Question: I Have a Stored Procedure that Needs fileID to delete a record from a table.
This is my Table
'''
<table class="table table-striped" id="documentsTable">
<thead>
<tr>
<!--<th>Id</th>-->
<th>#</th>
<th>Name</th>
<th>Remove</th>
<!--<th>SID</th>-->
</tr>
</thead>
<tr ng-repeat="c in documentsData">
<!--<td>{{c.fileID}}</td>-->
<td>{{$index}}</td>
<td><a href="{{c.contentType}}">{{c.name}}</a></td>
<td><input type="button" class="btn btn-danger" ng-click="deleteDocuments()" value="Delete" /></td>
<!--<td>{{c.sid}}</td>-->
</tr>
</table>
'''
I'm not showing FileID here but documentsData contain the File ID
This is my JS
'''
(function () {
'use strict';
angular.module('portalApp')
.directive('documentsTable', function () {
return {
restrict: 'E',
replace: true,
templateUrl: 'app/views/Documents.html',
controller: function ($scope, apiSvc, $routeParams) {
var SID = $routeParams.sid;
var getDocuments = function (sid) {
return apiSvc.Documents.query({ id: sid });
};
$scope.documentsData = getDocuments(SID);
//Table Row Index
$scope.GetRowIndex = function (index) {
$window.alert("Row Index: " + index);
};
//Delete Documents
$scope.deleteDocuments = function () {
apiSvc.DeleteDocuments.save({ id: $routeParams.sid }, function (error) {
console.warn("Unable to Delete Document (" + error + ")");
});
}
}
}
});
})();
'''
I have no idea how to pass the fileID for the selected row to my Post
This is my table

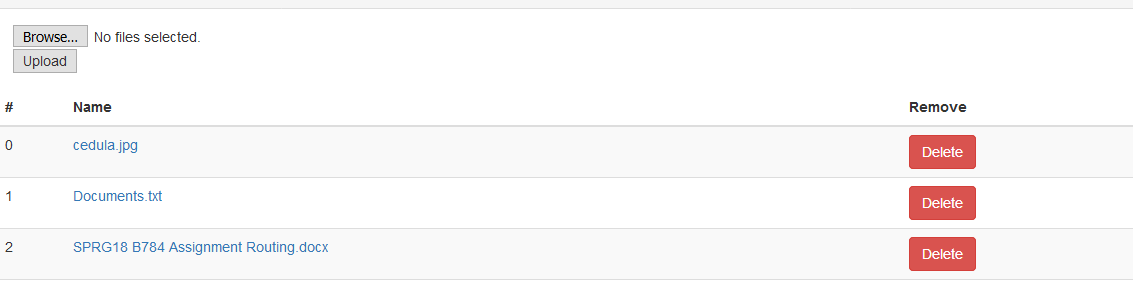
Answer: I'm not sure why you are using a directive for this, but if that is really what you want to do, I would recommend doing a bit more research on how to implement directives. You are putting the directive name as the element id, but it needs to either be an element name or an attribute name. Having said that, the logic you are handling would be much easier to handle in the controller.
To solve your immediate problem though, you just pass in the fileID to your deleteDocument function.
'''
// left the rest out for brevity
<td><input type="button" class="btn btn-danger" ng-click="deleteDocuments(c.fileID)" value="Delete" /></td>
'''
'''
// left the rest out for brevity
//Delete Documents
$scope.deleteDocuments = function (fileID) {
apiSvc.DeleteDocuments.save({ id: fileID }, function (error) {
console.warn("Unable to Delete Document (" + error + ")");
});
}
'''